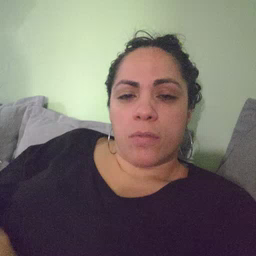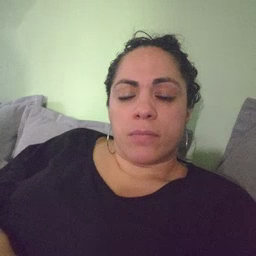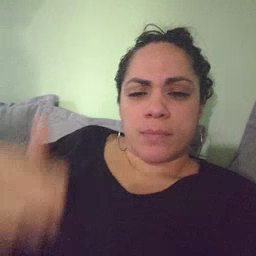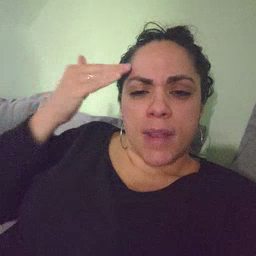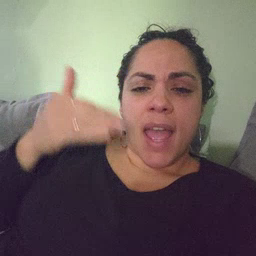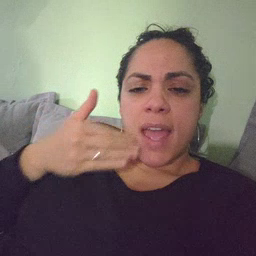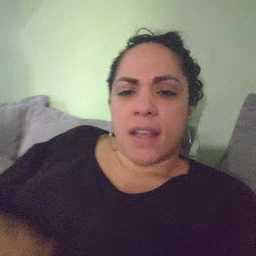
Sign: head